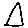
Label: triangle